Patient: sex M, age 68
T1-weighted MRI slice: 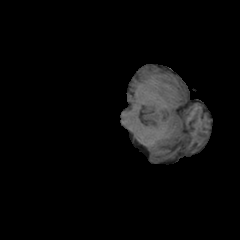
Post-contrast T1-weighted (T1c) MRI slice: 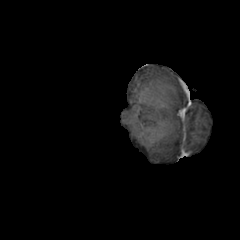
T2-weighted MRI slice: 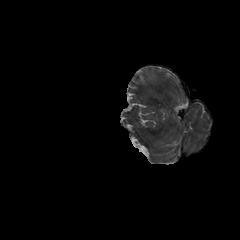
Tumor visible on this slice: no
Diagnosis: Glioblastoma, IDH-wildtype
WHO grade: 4